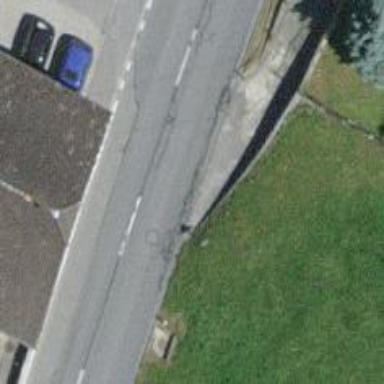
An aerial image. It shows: Asphalt road classified as primary highway.